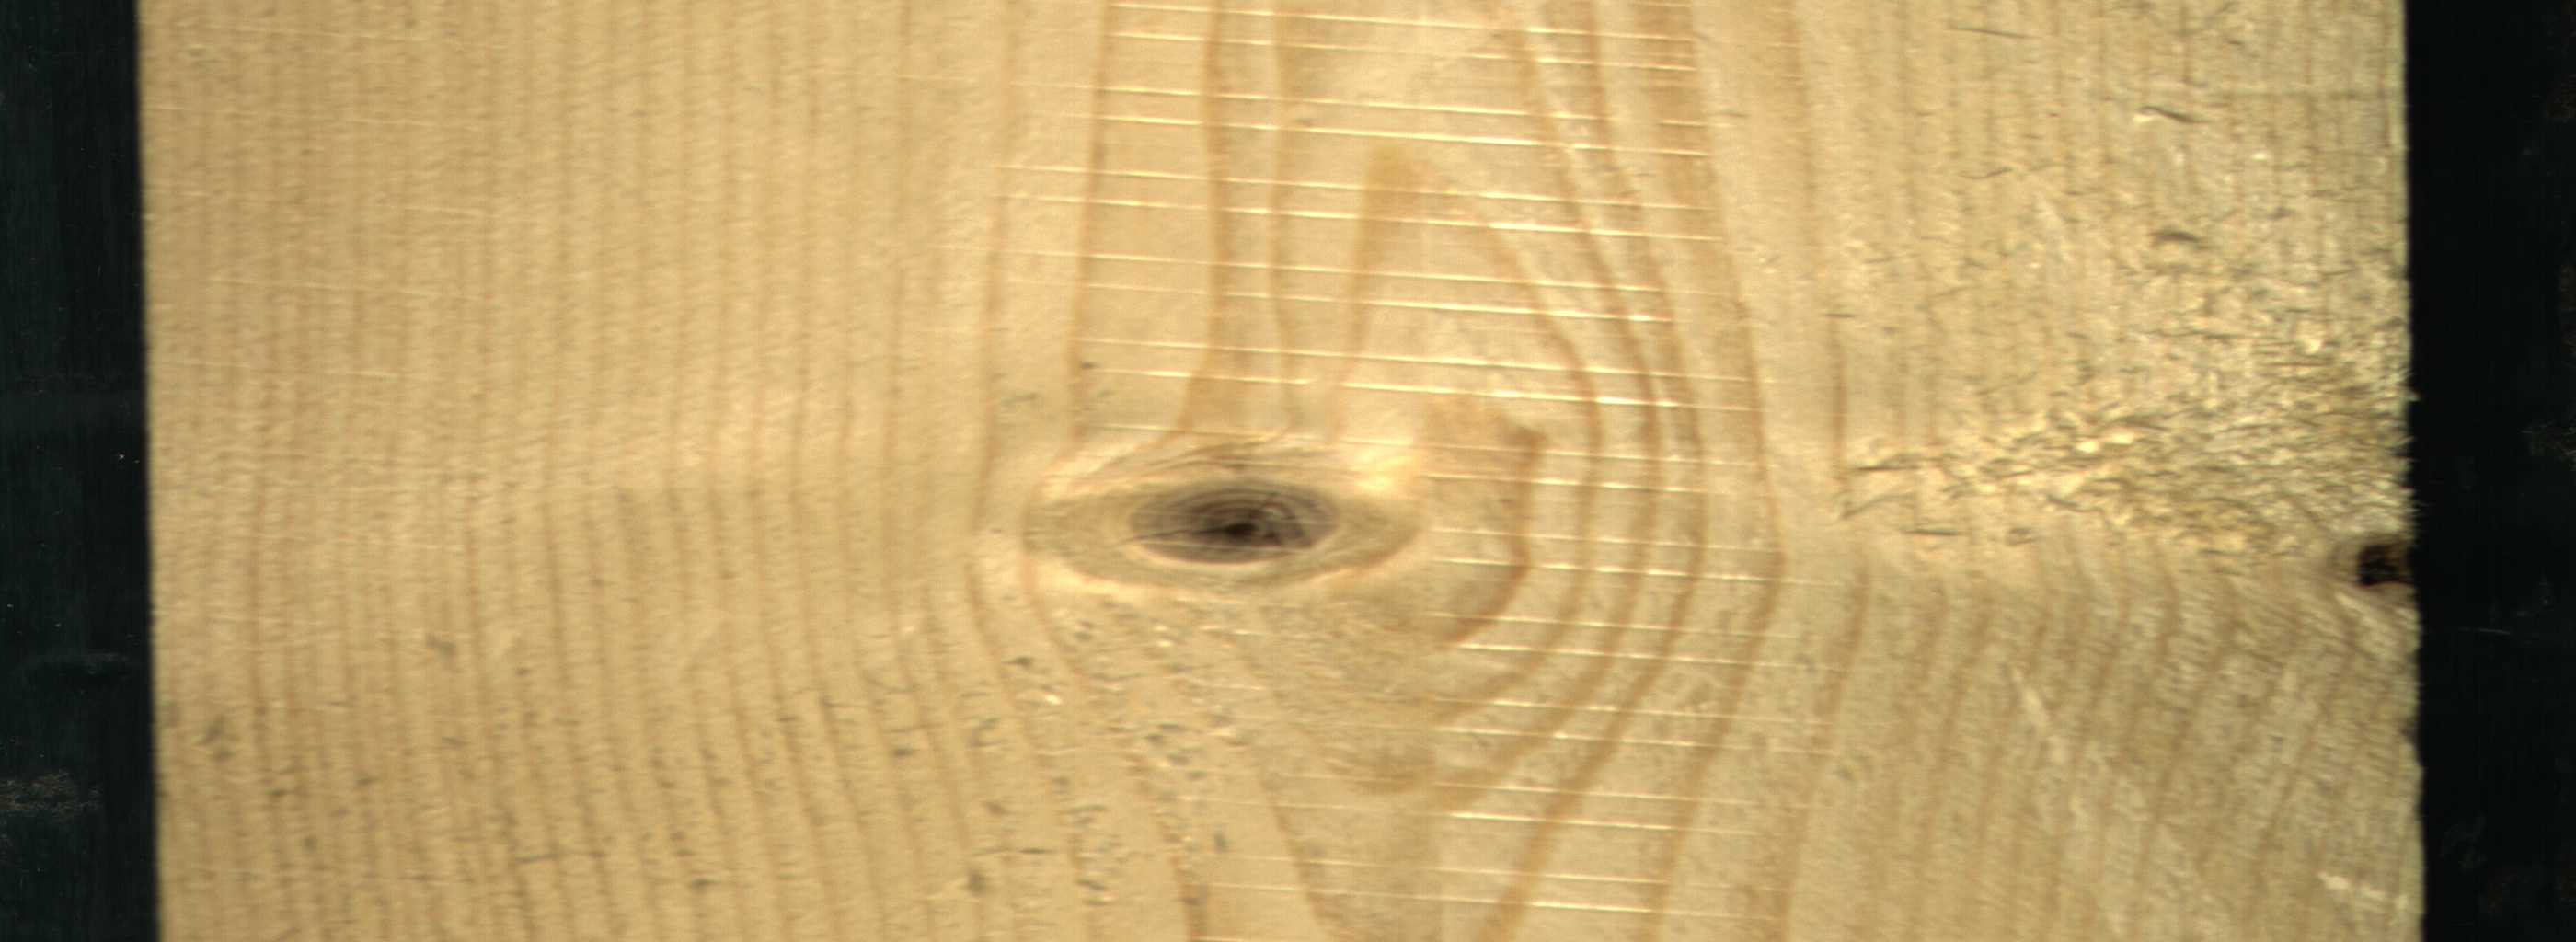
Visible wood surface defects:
Knot_missing
Live_Knot